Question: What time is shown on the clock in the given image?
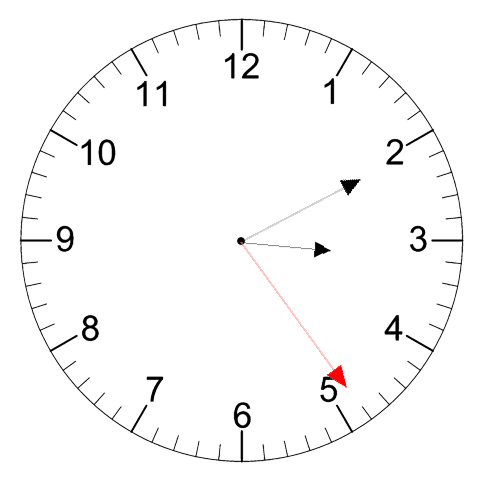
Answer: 03:10:24